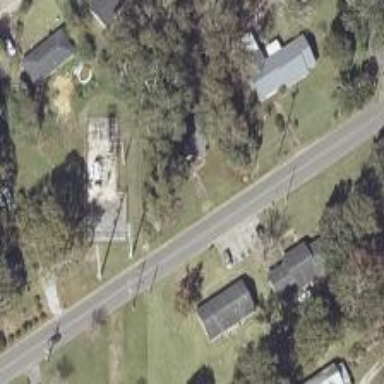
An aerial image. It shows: Power pole.